Question: I'm something of an Android noob, and for the life of me, I can't work out why my TextView isn't showing.
Here's my Layout.
'''
<RelativeLayout xmlns:android="http://schemas.android.com/apk/res/android"
xmlns:tools="http://schemas.android.com/tools"
android:layout_width="match_parent"
android:layout_height="match_parent"
android:orientation="vertical"
tools:context="com.petastapleton.tapintoabetteryou.MainActivity"
android:background="@color/light_gray">
<TableLayout
android:layout_width="match_parent"
android:layout_height="match_parent"
android:weightSum="3"
>
<TableRow
android:id="@+id/tableRow1"
android:layout_width="wrap_content"
android:layout_height="0dp"
android:layout_marginBottom="10dp"
android:layout_weight="1"
android:background="@color/accent_blue" >
<TextView
android:id="@+id/row1"
android:layout_width="wrap_content"
android:layout_height="wrap_content"
android:layout_span="2"
android:textColor="@color/White"
android:textSize="12sp"
android:text="Hello"
/>
</TableRow>
<TableRow
android:id="@+id/tableRow2"
android:layout_width="wrap_content"
android:layout_height="wrap_content"
android:layout_weight="1"
android:layout_marginBottom="10dp"
android:background="@color/mid_gray">
<TextView
android:id="@+id/row2"
android:layout_width="fill_parent"
android:layout_height="match_parent"
android:layout_span="2"
/>
</TableRow>
<TableRow
android:id="@+id/tableRow3"
android:layout_width="wrap_content"
android:layout_height="wrap_content"
android:layout_weight="1"
android:background="@color/accent_blue">
<TextView
android:id="@+id/row3"
android:layout_width="fill_parent"
android:layout_height="match_parent"
android:layout_span="2"
/>
</TableRow>
</TableLayout>
</RelativeLayout>
'''
Ideally, I should have some white words in the top-row of my table - instead, the row expands slightly, indicating something happened there, but there's no words.
Screenshot below (from Eclipse, but even emulated with AVD it doesn't change anything)

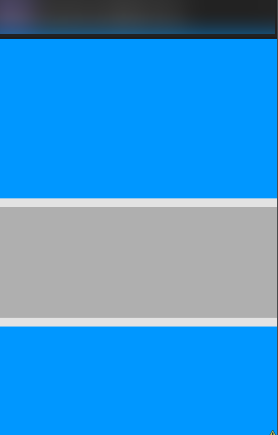
Answer: Give orientation as
'''
android:orientation="horizontal"
'''
in '<TableRow>'
'android:layout_height="wrap_content"' instead 0dp
Remove 'android:layout_span="2"'